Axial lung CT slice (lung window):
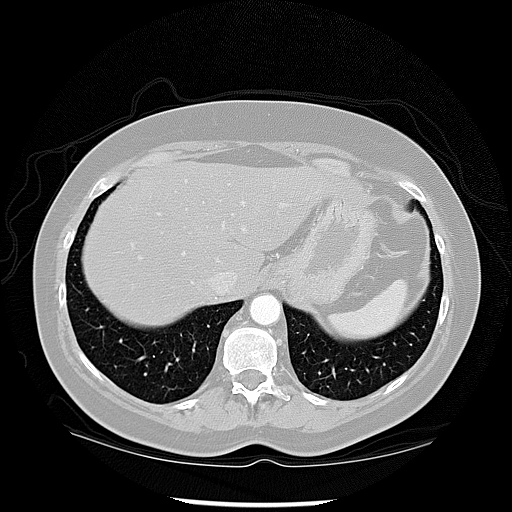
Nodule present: no